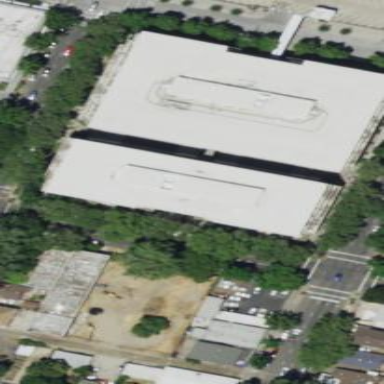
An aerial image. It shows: Office building.